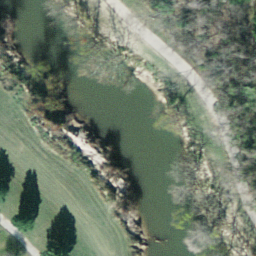
Label: river